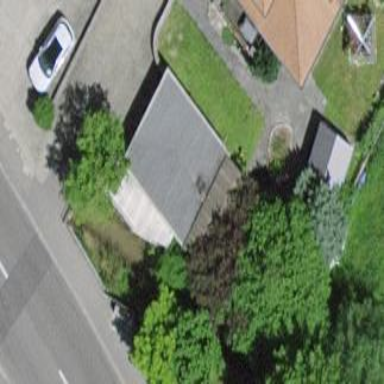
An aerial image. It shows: Garage.